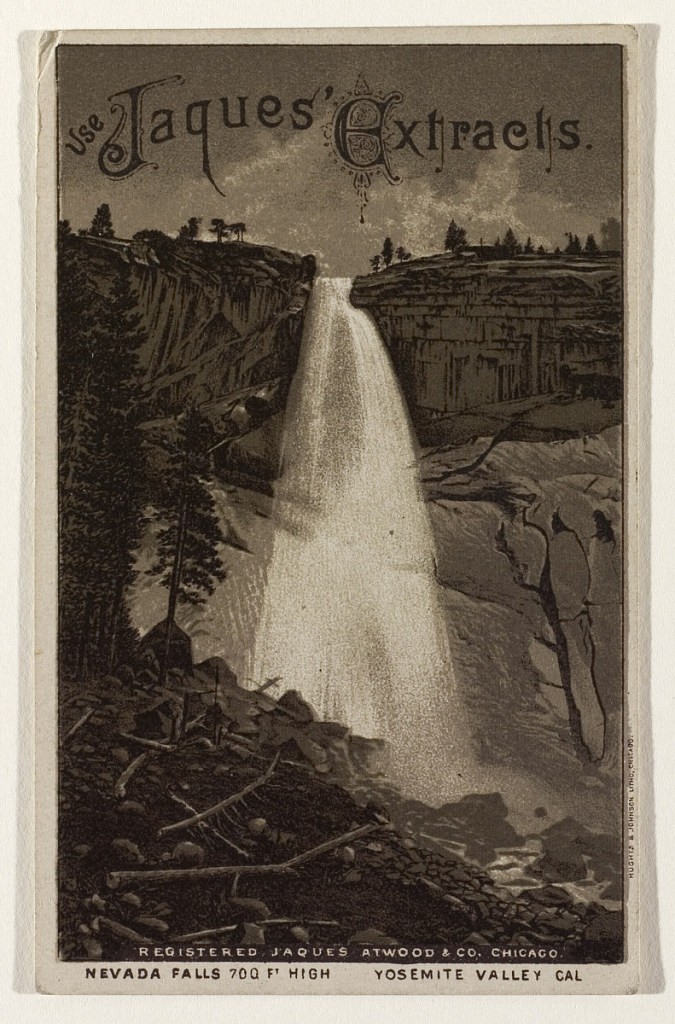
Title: Jaques' Extracts showing Nevada Falls, Yosemite Valley, California
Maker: Jaques Atwood & Co., Chicago, Illinois
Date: ca. 1880
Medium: Lithograph on heavy white wove paper
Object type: Trade card
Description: Card with sepia toned lithographic image of Nevada falls, Yosemite, viewed from below, printed on the recto. Across the upper portion of the card, in an elaborate font are the words "Jaques' Extracts".
The verso provides text relating to the purveyor of groceries, provisions and general baking goods.